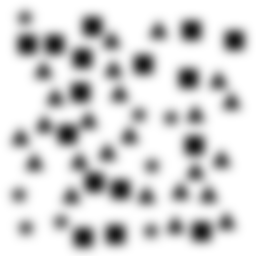
Squares: 16
Triangles: 24
Stars: 8
Total shapes: 48